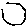
Label: hexagon